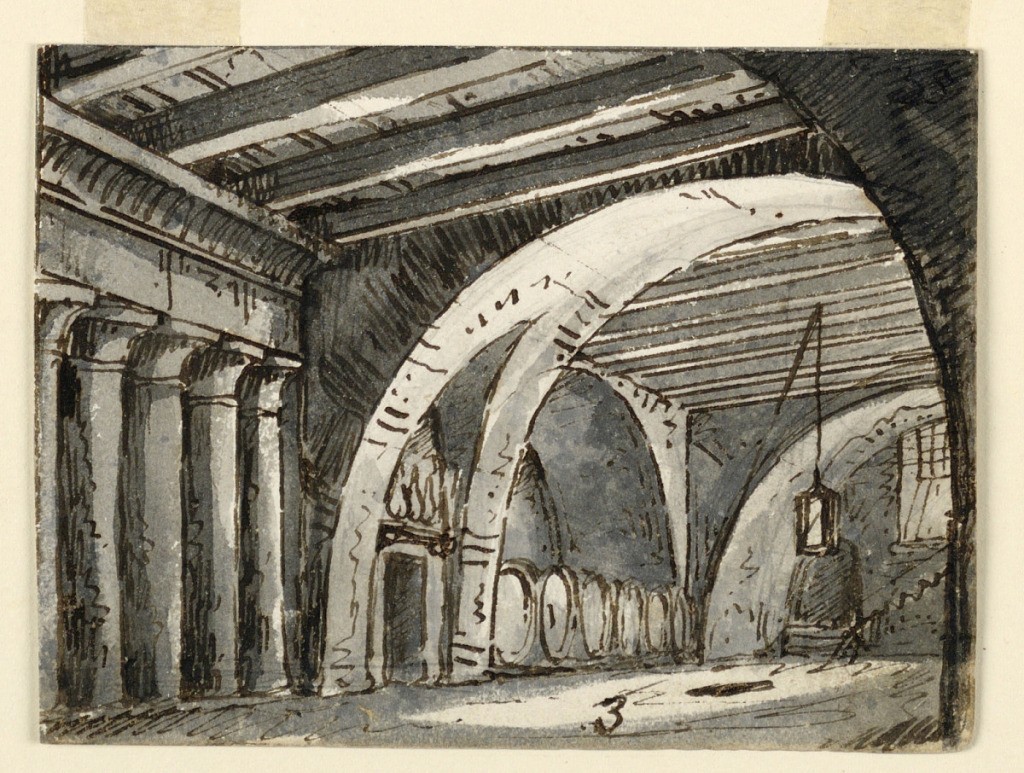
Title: Vaulted Cellar
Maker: Antonio Giuseppe Basoli, Italian, 1774–1843
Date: early 19th century
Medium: Pen and bistre ink, brush and sepia wash on paper
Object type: Drawing
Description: Horizontal rectangle. Vaulted cellar with barrels and columns and left side, lantern hanging from ceiling at right.